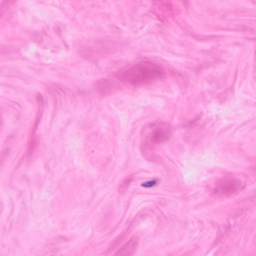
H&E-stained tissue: Breast